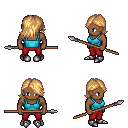
a pixel art fantasy rpg character, male body template, human, dark skin, teal pirate shirt, red pants, light blonde swoop hairstyle, metal boots, spear, four views (front, back, left, right), 2x2 character sprite sheet, small pixel art, hard edges, no anti-aliasing